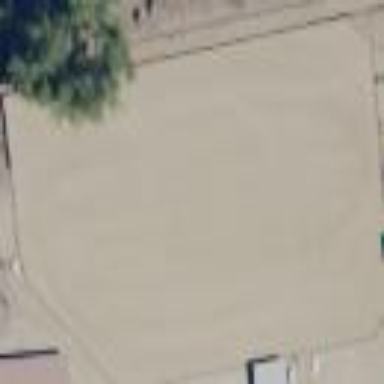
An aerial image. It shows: Equestrian pitch for leisure land activities.